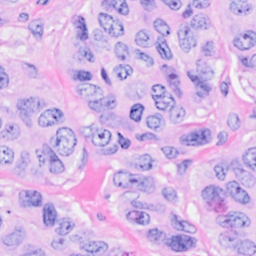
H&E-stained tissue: Breast